Question: I have several data concatenated in one cell delimited by "," separator. Below is the screen shot for data and output i required. I know how to convert from output to concatenate format by using For XML but i am unable to convert concatenate to the output format.

I am using Sql server 2008. Kindly help to accomplish this.
Regards,
Ratan
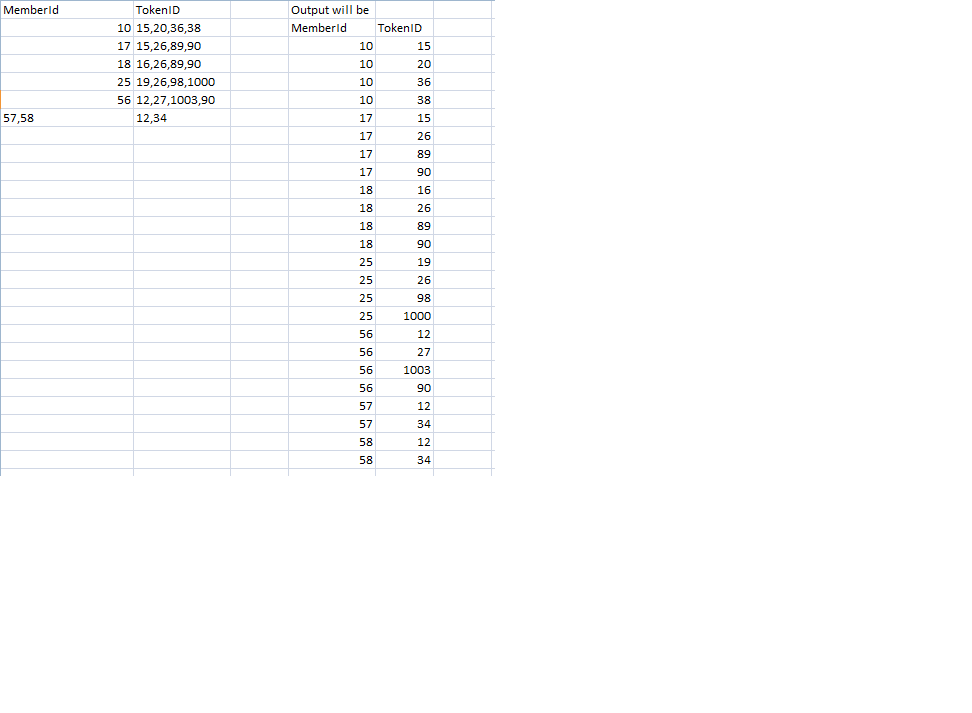
Answer: as you have composite string in both columns then I prefer to use cross joins with convert to xml, twice :
'''
SELECT MemberId = y.i.value('(./text())[1]', 'nvarchar(1000)'),
TokenId = u.j.value('(./text())[1]', 'nvarchar(1000)')
FROM
(
SELECT
m = CONVERT(XML, '<i>'
+ REPLACE(MemberId, ',' , '</i><i>')
+ '</i>').query('.'),
t= CONVERT(XML, '<j>'
+ REPLACE(TokenId, ',' , '</j><j>')
+ '</j>').query('.')
FROM member_tokens
) AS a
CROSS APPLY m.nodes('i') AS y(i)
CROSS APPLY t.nodes('j') AS u(j)
'''
<URL>